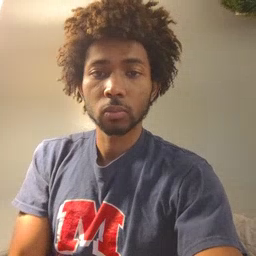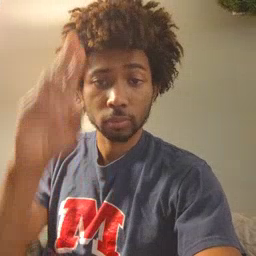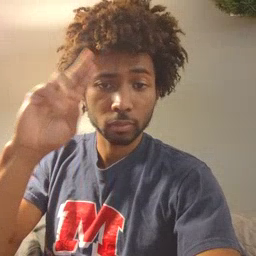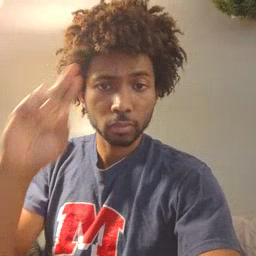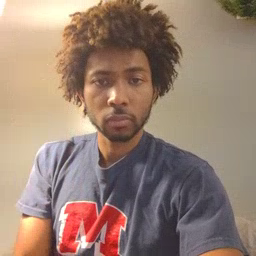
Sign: uncle